Question: I have UIWebView and i use UILongPressGesture for get touch coordinates. I saved these coordinates in 'NSUserDefaults' then get it later. I need to display a button in touch coordinates position. Is it possible?
LongPress:
'''
UILongPressGestureRecognizer *tap = [[UILongPressGestureRecognizer alloc] initWithTarget:self action:@selector(tapTest:)];
[tap setDelegate:self];
[wbCont addGestureRecognizer:tap];
'''
saving coordinates:
'''
- (void)tapTest:(UILongPressGestureRecognizer *)sender {
NSLog(@"coordinate is %f %f", [sender locationInView:wbCont].x, [sender locationInView:wbCont].y);
float xcor = [sender locationInView:wbCont].x;
float ycor = [sender locationInView:wbCont].y;
NSUserDefaults *userDefaults = [NSUserDefaults standardUserDefaults];
[userDefaults setFloat:xcor forKey:@"xpoint"];
[userDefaults setFloat:ycor forKey:@"ypoint"];
[userDefaults synchronize];
}
'''
Get it from NSUserDefaults:
'''
NSUserDefaults *data = [NSUserDefaults standardUserDefaults];
float xValue = [data floatForKey:@"xpoint"];
float yValue = [data floatForKey:@"ypoint"];
'''
I need to display a button on if x & y position:
'''
if(xValue && yValue){
NSLog(@"xvalue is %f",xValue);
NSLog(@"yval is %f",yValue);
button1 = [UIButton buttonWithType:UIButtonTypeRoundedRect];
[button1 addTarget:self
action:@selector(click1:)
forControlEvents:UIControlEventTouchDown];
[button1 setTitle:@"click" forState:UIControlStateNormal];
// button1.frame = CGRectMake(240.0, 20.0, 60.0, 40.0);
[wbcont addSubview:button1];
}
'''

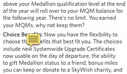
Answer: You just need to update button and position according to 'xValue' and 'yValue' value that you got it.
Set frame of button
'''
button1.frame = CGRectMake(xValue, yValue, 60.0, 40.0);
'''